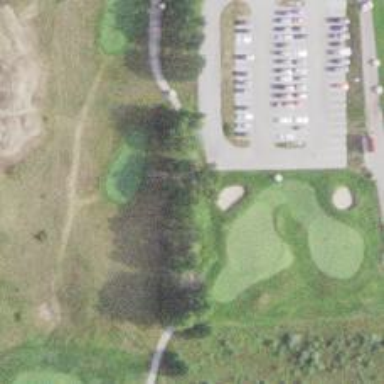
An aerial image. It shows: Pathway for golf carts.